Question: i knew that is dedicated to run the kernels ,while for user applications.
but after reading the following paragraph from one of the papers related to OS I am confused,
suppose that we have and that The design decomposes the system into four components, implemented as separate programs:
- - - -
> next they mentioned the following flow of execution :

"reading data from a camera .
Writing to the pipe connecting to causes the . To run on the GPU, the , where a user-mode runtime such as must subsequently and transfer it to the GPU and back."
> :
- if the camera buffer is a memory space resides in RAM so when reading
data from camera why to read it from kernel space i don't understand ,()?, - and even if the camera buffer resides on the camera's chip so
reading is done by kernel copying that buffer from camera chip to
user space directly, am i right?if so why its mentioned in the
paragraph that copying buffer out of kernel to user space.
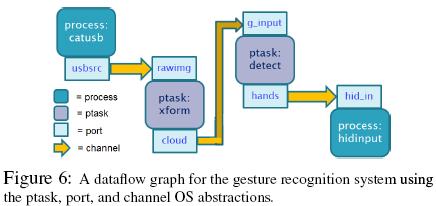
Answer: The operating system's job is allow a lot of components, both hardware and software, to play nice with each other. In general, userland programs can't directly manipulate peripherals nor interfere with each other. I'm not familiar with the specific setup that you're citing, but it doesn't sound unusual.
The USB camera notifies the operating system that it has a new frame. When the kernel (driver) notices this it, will copy the frame with I/O commands into RAM. Since this RAM was allocated by the driver, the userland programs won't be able to see or read it due to virtual memory. To summarise it quickly, the address &0x1000 in the kernel and the address &0x1000 in a program are actually physically distinct locations in RAM. The kernel will then copy the frame into the memory of any process that is expecting input from the camera and then notify it (in this case ).
Likewise, since , and exist as separate processes, they must use inter-process communication. Since the operating system must ensure the isolation of the programs, each process will leverage the kernel to achieve this.
There's nothing unusual here. I imagine they are just spelling it out because gesture recognition is time-critical and doing it this way has some overhead.